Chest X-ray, AP view. Patient: 33 years old, sex M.
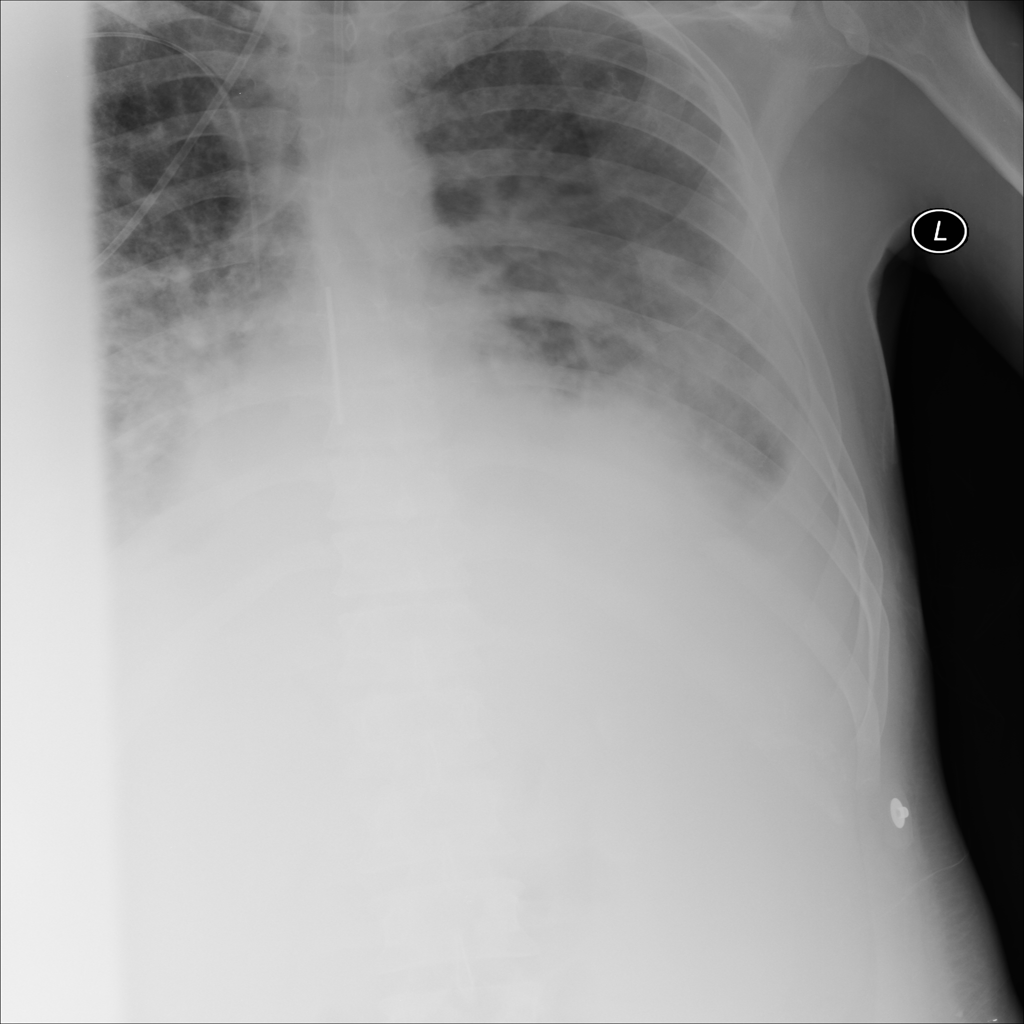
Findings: Consolidation, Effusion